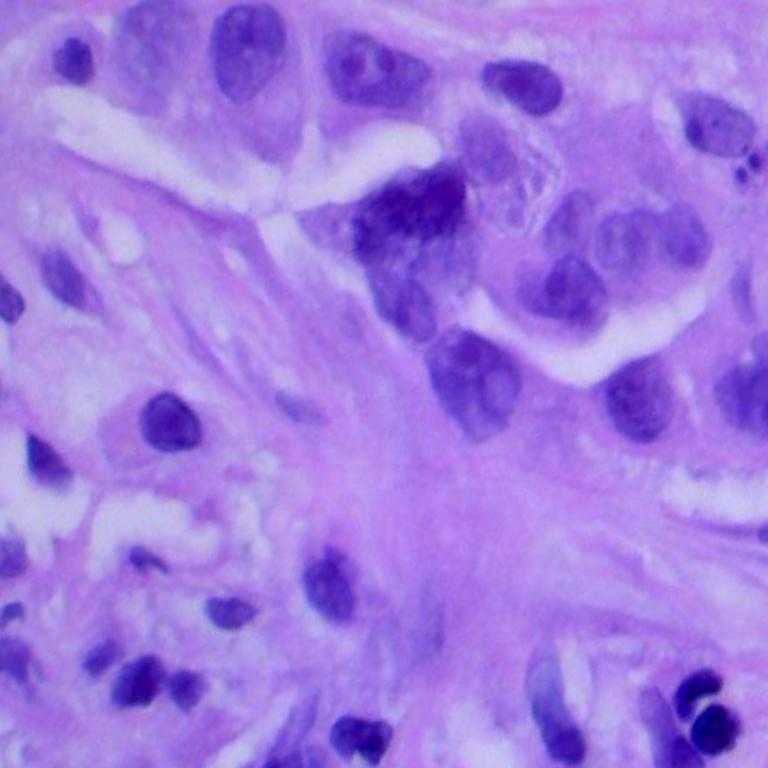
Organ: lung
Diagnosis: adenocarcinomas